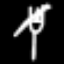
Label: fork